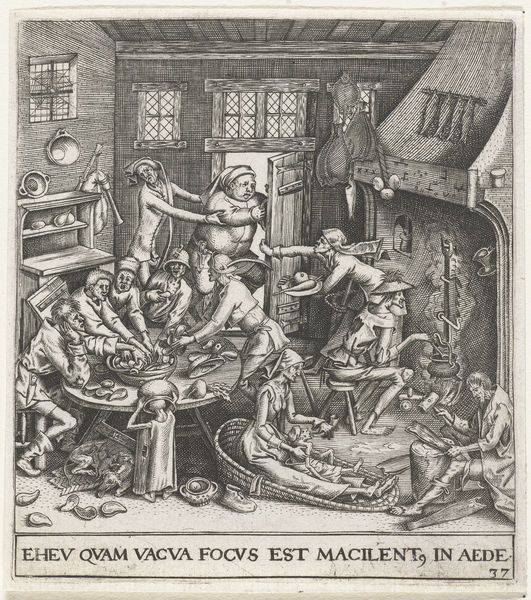
Titel: De magere keuken
Künstler: Johann Theodor de Bry
Standort: Amsterdam
Institution: Rijksmuseum
Schlagwörter: feuer, mann, menschen, fenster, frau, männer, tisch, tür, alt, regal, wirtschaft, arme, schüssel, teller, bild, hütte, rauch, kind, kamin, rund, topf, holzschnitt, schrank, graphik, essen, gäste, korb, töpfe, geschirr, druck, stich, gaststätte, text, durcheinander, schuh, mahl, mahlzeit, küche, werkstatt, kochen, kindd, fische, latein, illustartion, arn, herberge, kupfertsich, 37, kamon, fecke